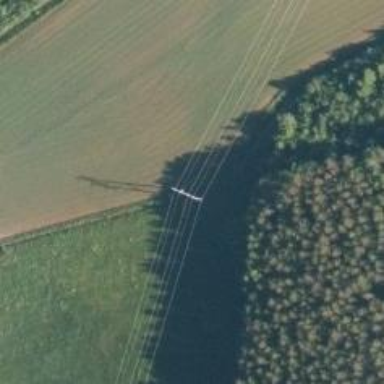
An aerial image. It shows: Power tower.